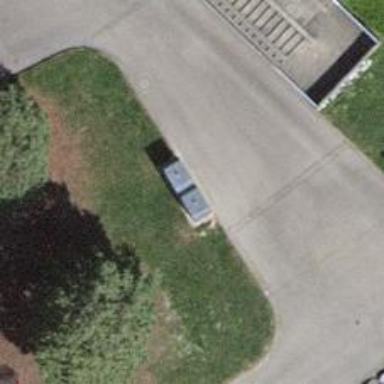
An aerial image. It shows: Recycling container for recycling.